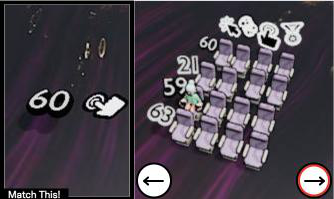
Task: seats
Answer: no